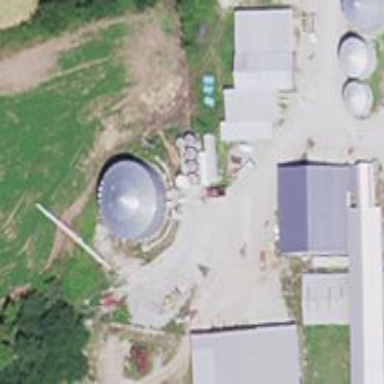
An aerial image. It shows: Silo.